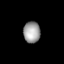
Tissue: lung
Cell type: Epithelial cells
Senescence score: 0.1221
Nuclear area (px): 349
Mean DAPI intensity: 158.066